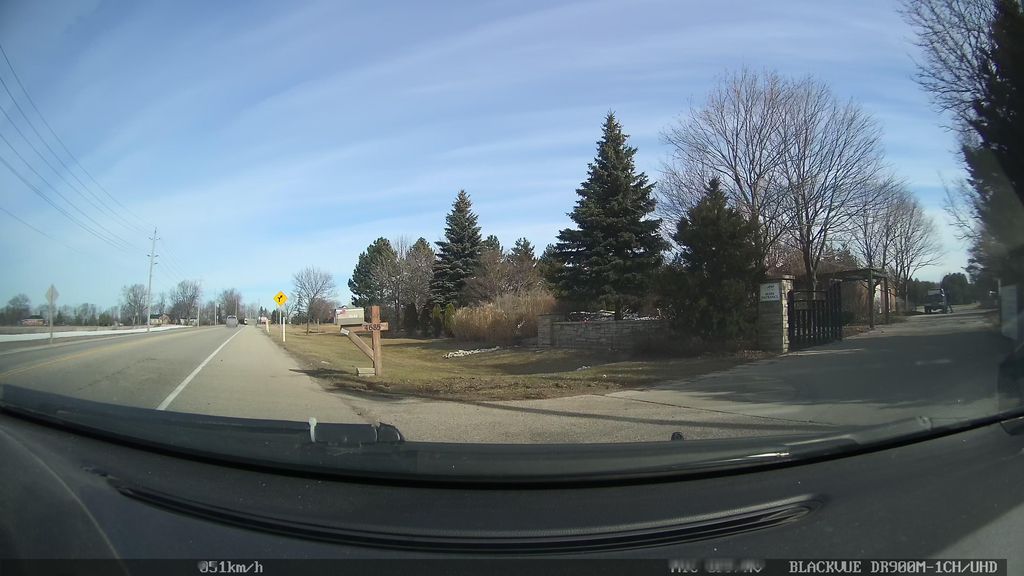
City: kitchener-waterloo